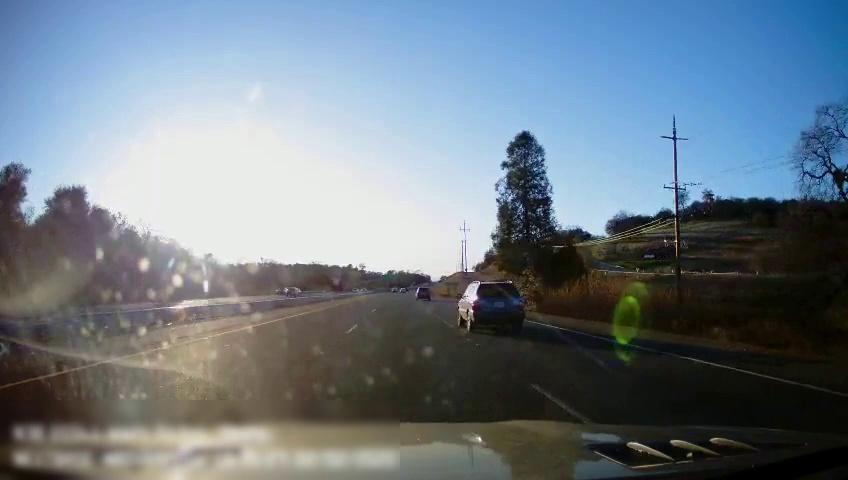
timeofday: Day
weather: Sunny
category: Drivable Space
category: Drivable Space
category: Vehicles | Car
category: Vehicles | Car
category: Vehicles | Car
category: Vehicles | Truck
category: Lanes | Alternate Lane
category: Lanes | Current Lane
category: Lanes | Current Lane
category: Lanes | Alternate Lane